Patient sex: F
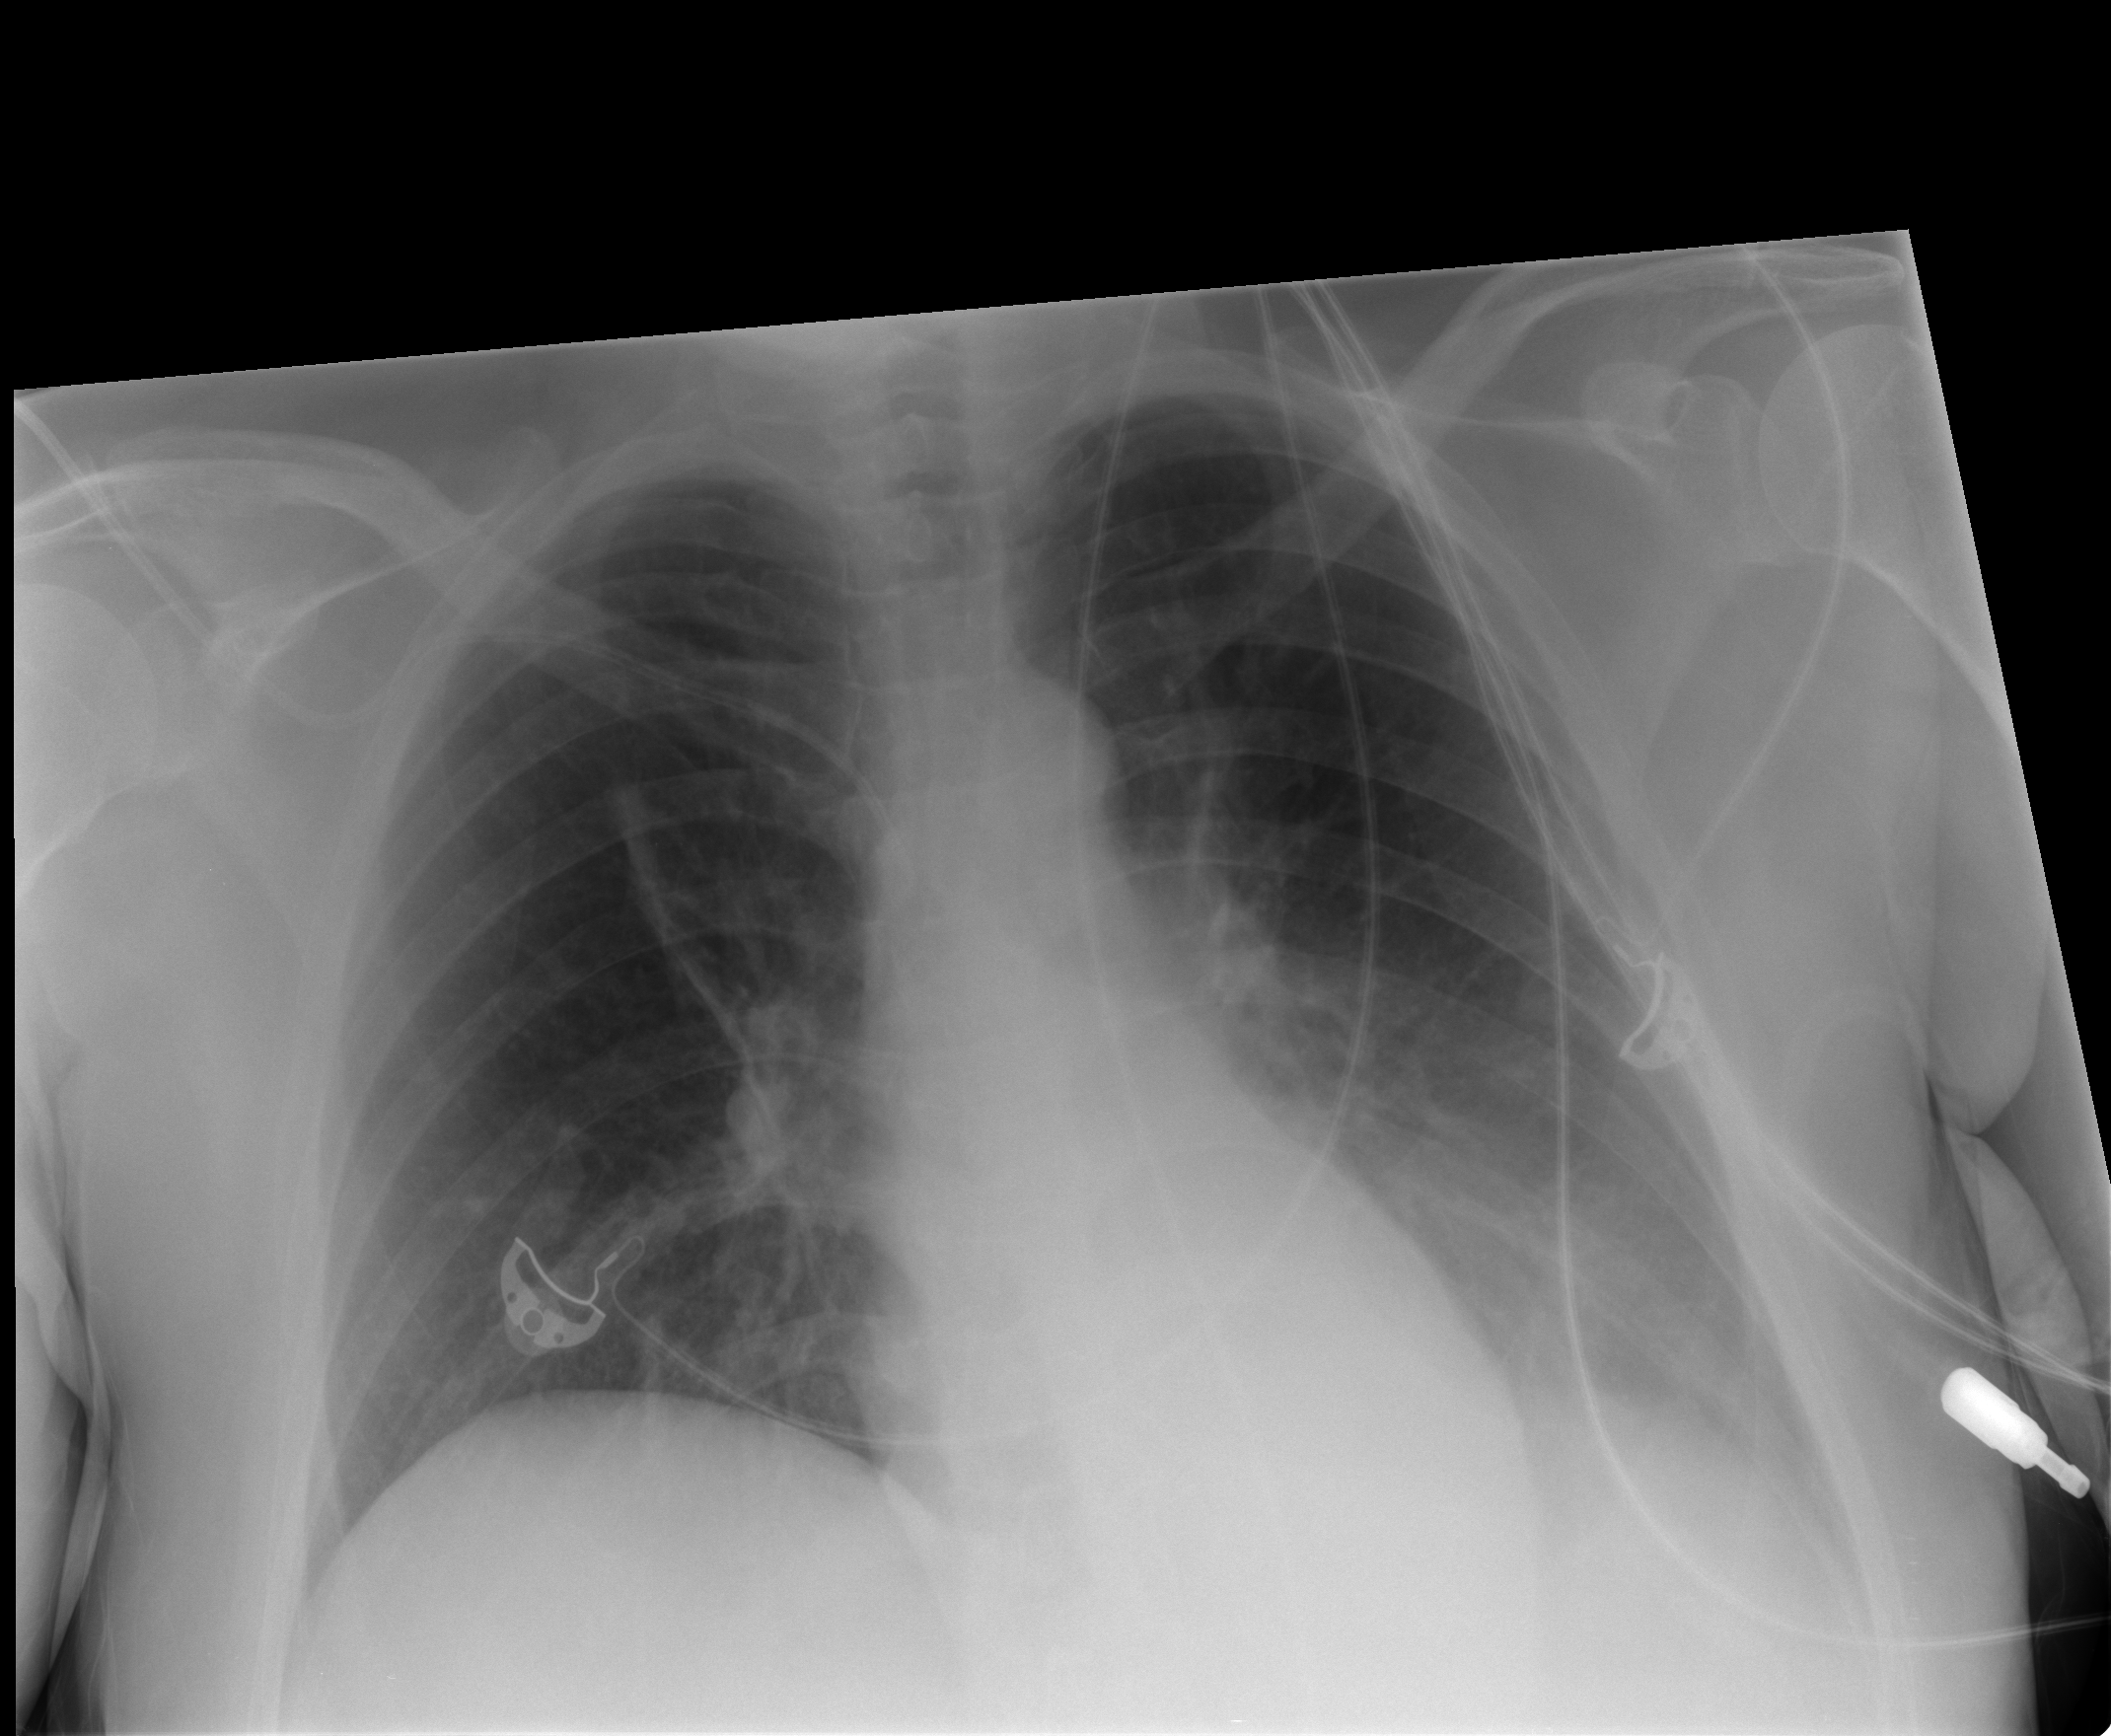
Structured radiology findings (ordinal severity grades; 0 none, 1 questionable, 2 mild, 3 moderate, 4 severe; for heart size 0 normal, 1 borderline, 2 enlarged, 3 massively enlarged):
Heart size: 0
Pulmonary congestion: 0
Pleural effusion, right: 0
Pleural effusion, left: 2
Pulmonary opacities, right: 1
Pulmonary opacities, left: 2
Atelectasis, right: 2
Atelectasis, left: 3